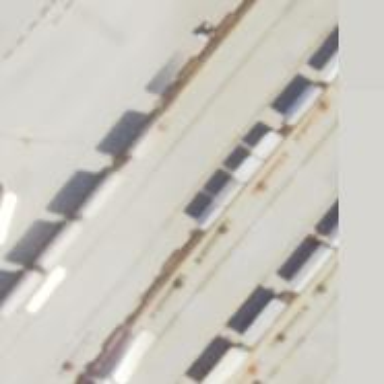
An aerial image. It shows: Intermodal railway yard.